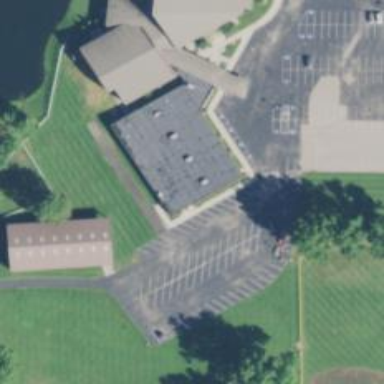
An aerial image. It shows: School.